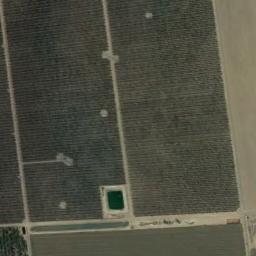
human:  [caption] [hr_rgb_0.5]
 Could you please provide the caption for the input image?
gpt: Several neatly arranged green and brown mixed rectangular farmlands of different sizes .

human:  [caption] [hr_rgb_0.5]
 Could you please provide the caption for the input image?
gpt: Several khaki rectangular farmlands are arranged in neat rows and a shed is surrounded by these farmlands .

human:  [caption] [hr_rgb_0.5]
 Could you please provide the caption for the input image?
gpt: There are some green rectangular farmland .

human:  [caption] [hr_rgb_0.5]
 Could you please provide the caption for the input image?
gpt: Several dirt roads are in rectangular farmlands .

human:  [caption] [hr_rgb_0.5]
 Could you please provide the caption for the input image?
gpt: There are two brown rectangular farmlands of the same size .